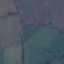
Label: Pasture